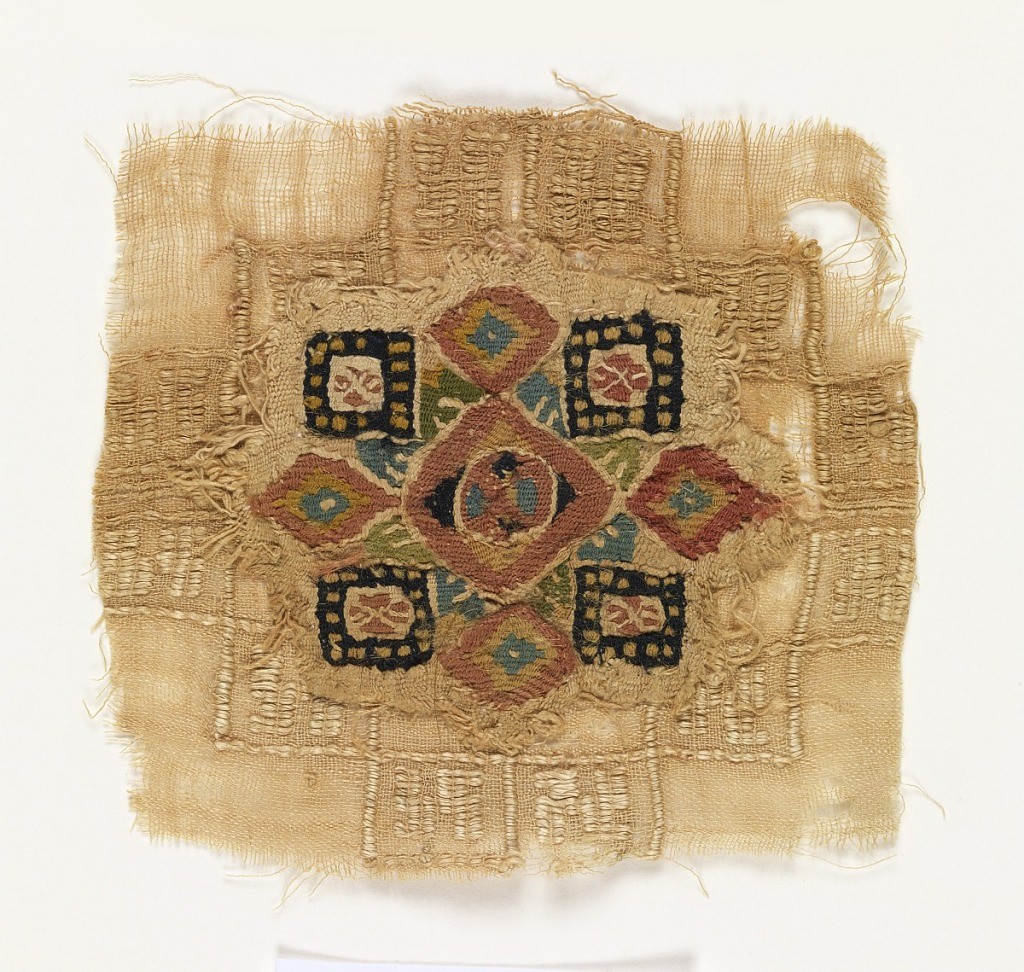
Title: Fragment
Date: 8th–9th century
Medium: Warp: S-spun linen. Wefts: S-spun linen, S-spun wools Technique: slit tapestry with supplementary weft wrapping
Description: Eight-pointed star made up of diamonds and squares.